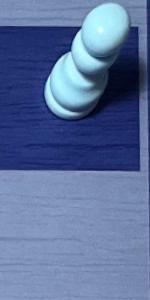
Label: Empty